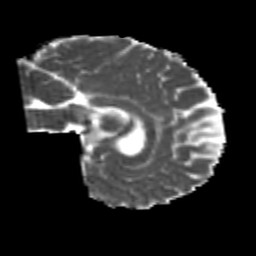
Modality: MD
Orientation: sagittal
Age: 21
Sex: male
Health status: healthy
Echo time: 0.074 s